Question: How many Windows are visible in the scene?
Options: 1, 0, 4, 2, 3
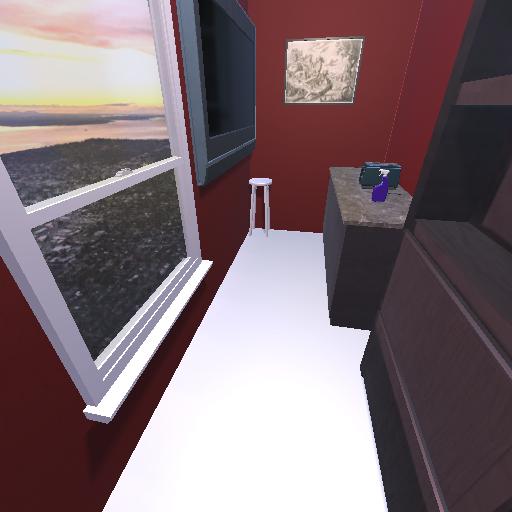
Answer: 1